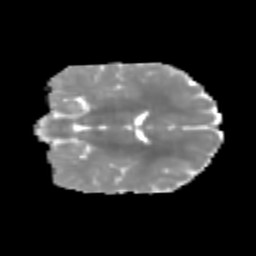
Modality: MD
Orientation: coronal
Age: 7
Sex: male
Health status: healthy